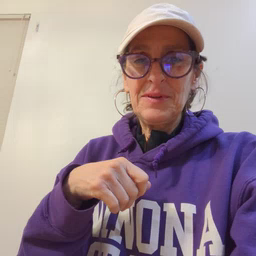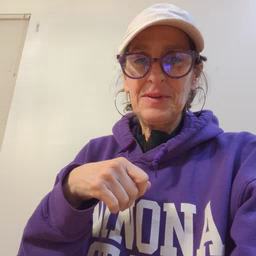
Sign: yes